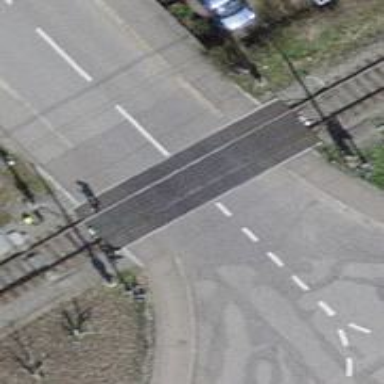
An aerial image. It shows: Level crossing with double half barrier.